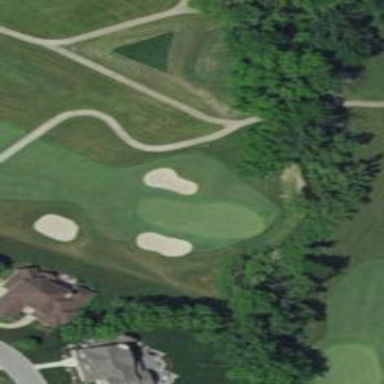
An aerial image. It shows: Golf hole.